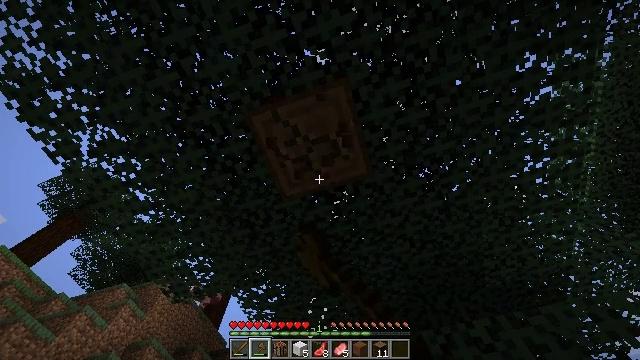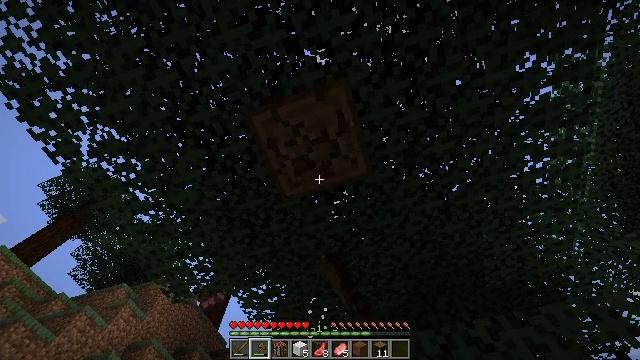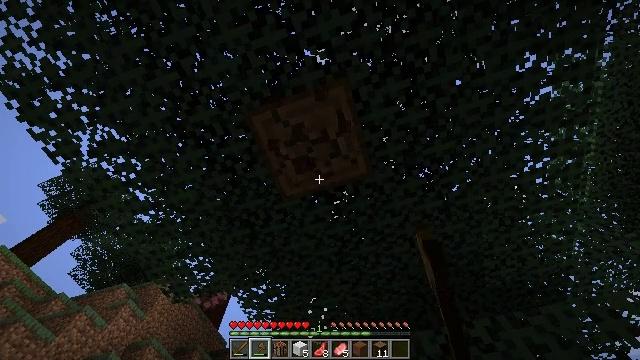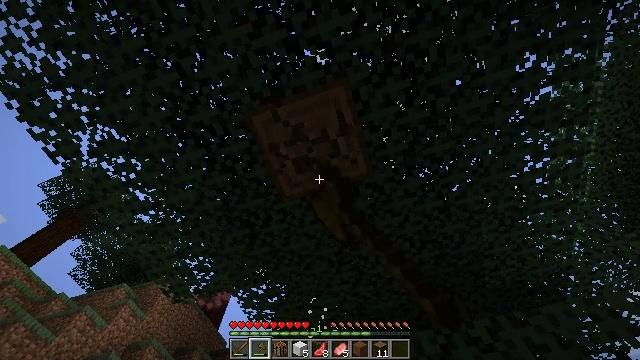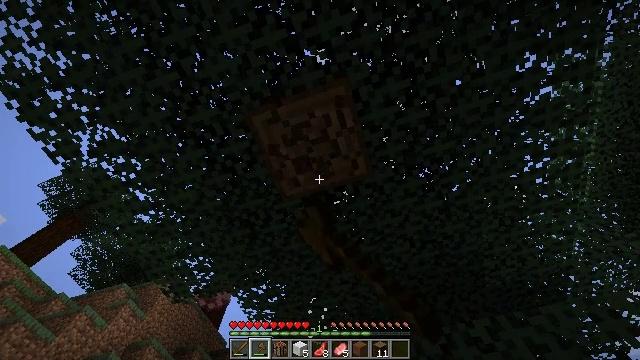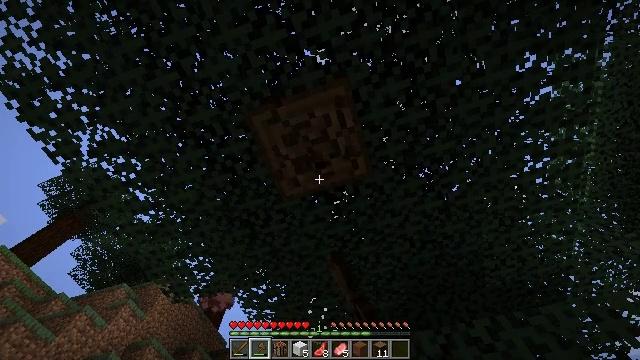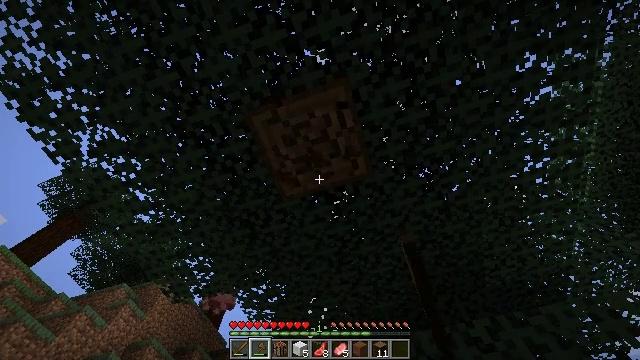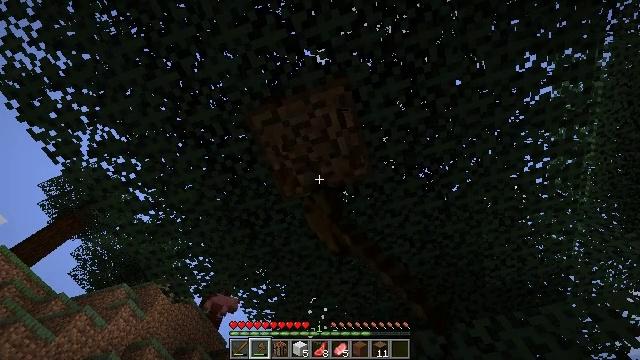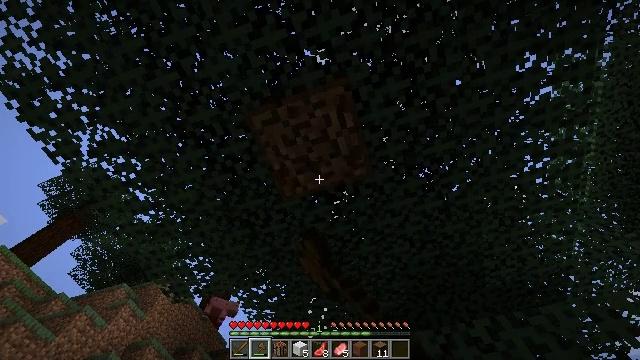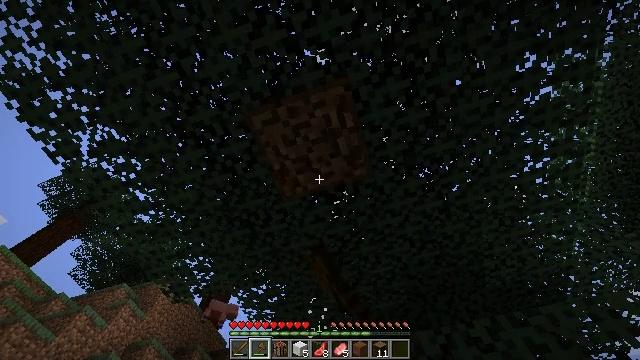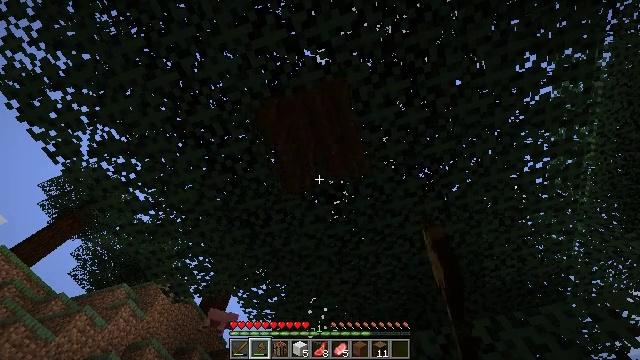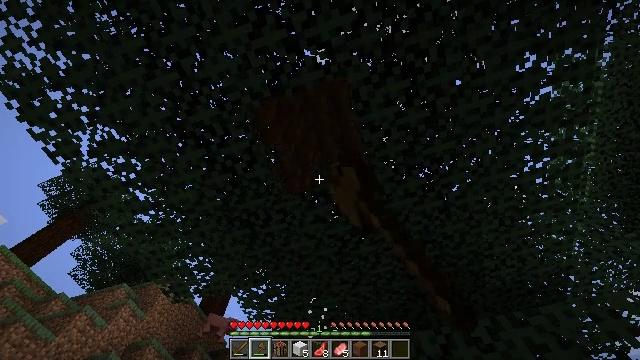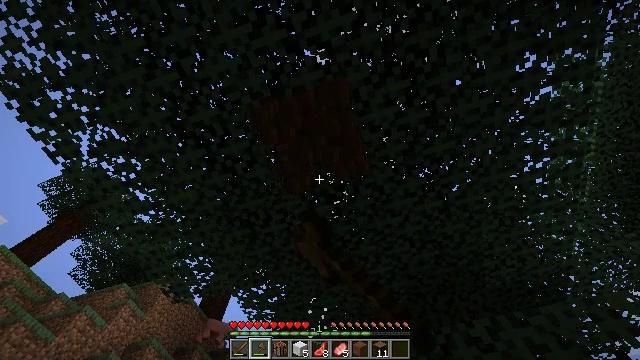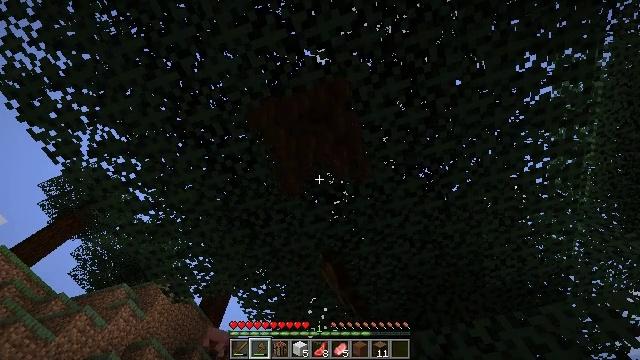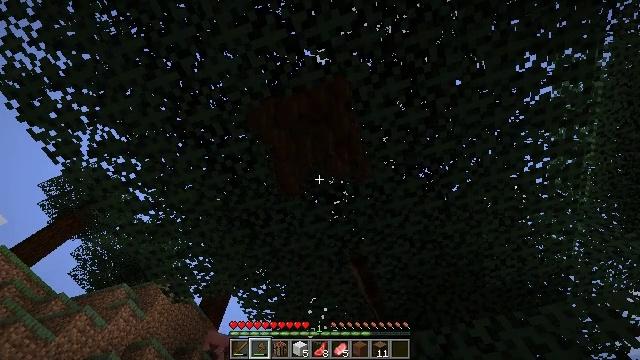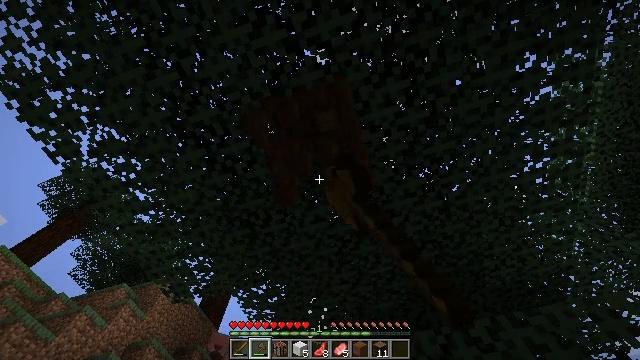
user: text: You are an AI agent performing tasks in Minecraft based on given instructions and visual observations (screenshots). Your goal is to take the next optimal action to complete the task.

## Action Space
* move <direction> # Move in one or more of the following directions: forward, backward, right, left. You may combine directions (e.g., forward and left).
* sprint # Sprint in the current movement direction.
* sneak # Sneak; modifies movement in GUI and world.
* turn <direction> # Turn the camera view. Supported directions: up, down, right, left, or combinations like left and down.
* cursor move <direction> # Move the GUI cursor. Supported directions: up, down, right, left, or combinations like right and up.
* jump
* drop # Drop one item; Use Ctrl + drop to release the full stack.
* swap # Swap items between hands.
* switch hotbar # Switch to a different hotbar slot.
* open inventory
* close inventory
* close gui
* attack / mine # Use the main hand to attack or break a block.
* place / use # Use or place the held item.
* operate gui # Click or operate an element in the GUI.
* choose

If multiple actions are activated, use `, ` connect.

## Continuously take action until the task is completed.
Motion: motion action
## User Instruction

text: Chop down the spruce log.
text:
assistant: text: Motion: attack / mine
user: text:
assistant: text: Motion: attack / mine
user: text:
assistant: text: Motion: attack / mine
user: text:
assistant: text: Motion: attack / mine
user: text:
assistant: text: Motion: attack / mine
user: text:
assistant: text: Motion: attack / mine
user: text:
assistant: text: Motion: attack / mine
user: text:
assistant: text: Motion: attack / mine
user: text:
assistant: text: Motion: attack / mine
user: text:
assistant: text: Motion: attack / mine
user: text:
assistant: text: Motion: attack / mine
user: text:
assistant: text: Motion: attack / mine
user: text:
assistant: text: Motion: attack / mine
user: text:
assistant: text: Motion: attack / mine
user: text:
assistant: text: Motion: attack / mine
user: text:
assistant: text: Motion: attack / mine
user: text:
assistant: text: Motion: attack / mine
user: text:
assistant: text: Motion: turn up, attack / mine
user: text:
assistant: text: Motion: turn up, attack / mine
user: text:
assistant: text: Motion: no_op
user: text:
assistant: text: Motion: move forward
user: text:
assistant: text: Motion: move forward
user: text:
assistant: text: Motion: move forward, turn up
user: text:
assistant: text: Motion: turn up
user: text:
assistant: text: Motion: turn up
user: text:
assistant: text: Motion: turn up
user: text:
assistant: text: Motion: attack / mine
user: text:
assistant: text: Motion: attack / mine
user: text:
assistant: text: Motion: turn up, attack / mine
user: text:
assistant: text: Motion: turn up, attack / mine